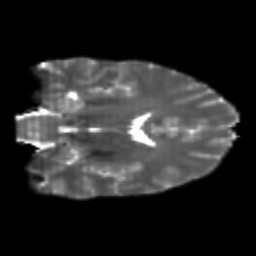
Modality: T2w
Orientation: coronal
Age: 21
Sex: male
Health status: healthy
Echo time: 0.074 s